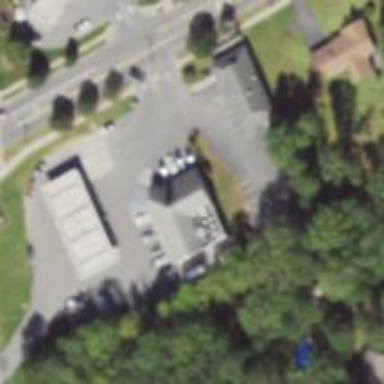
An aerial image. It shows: Convenience shop.